Question: I am trying to plot a normal distribution and shade under the curve in R but I am getting a unwanted problems below the curve.
'''
x <- seq(-3,3,0.0001)
y <- dnorm(x,0,1)
ytop <- dnorm(-3,3,0.001)
df <-data.frame(x=x,y=y)
p <- ggplot(df, aes(x=x,y=y)) + geom_line()
cover <- rbind(c(1,0), subset(df, x > 1), c(df[nrow(df), "X"], 0))
p + geom_segment(aes(x=1,y=0, xend=2.5, yend=ytop)) +
geom_polygon(data = cover, aes(x, y))
'''
Can someone explain to me why I am messing up this figure and getting the lines underneath the shaded area?

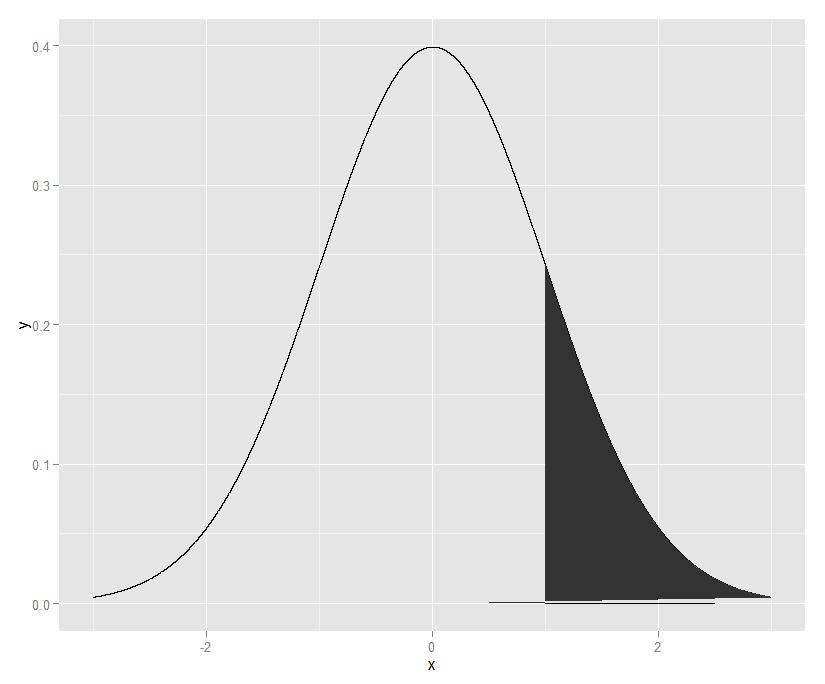
Answer: You made two errors that I see: 1) using "X" when the column name is "x" and failing to complete the polygon back to (x=1,y=0) at the end.
'''
cover <- do.call(rbind, list( data.frame(x=1,y=0),
subset(df, x > 1), # the x,y points
data.frame(x=df[nrow(df), "x"],y= 0), # drop to y=0
data.frame(x=1,y=0)) ) # complete the bottom
p + geom_segment(aes(x=1,y=0, xend=2.5, yend=ytop)) +
geom_polygon(data = cover, aes(x, y))
'''
On my machine I also notice that the graphics engine seemed to leave a one pixel jump along the bottom which I could remove with a rather hackish ad-hoc adjustment:
'''
cover <- do.call(rbind, list( data.frame(x=1,y=0),
subset(df, x > 1),
data.frame(x=df[nrow(df), "x"],y= -0.001),
data.frame(x=1,y=0)) )
'''
(I think I'm just compensating for someone else's error but maybe the Earth is curved out at SD > 2?)
And a bit more experimentation suggest the ad-hoc adjustment along with correcting the "X" spelling would besufficient (that geom_polygon is smart enough to close itself):
'''
cover <- do.call(rbind, list( data.frame(x=1,y=0),
subset(df, x > 1),
data.frame(x=df[nrow(df), "x"],y= -0.001)) )
'''